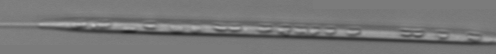
Label: Rhizosolenia